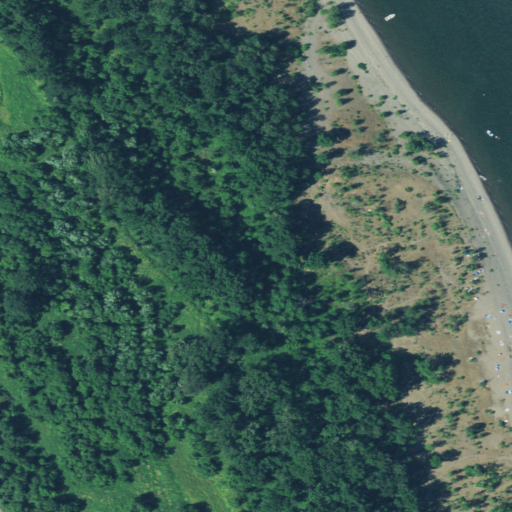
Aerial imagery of bar in Oregon named Fishtrap Shoal containing woody wetlands, herbaceous wetlands, pasture, open water, barren land, grassland, and low intensity development